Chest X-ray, AP view. Patient: 54 years old, sex M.
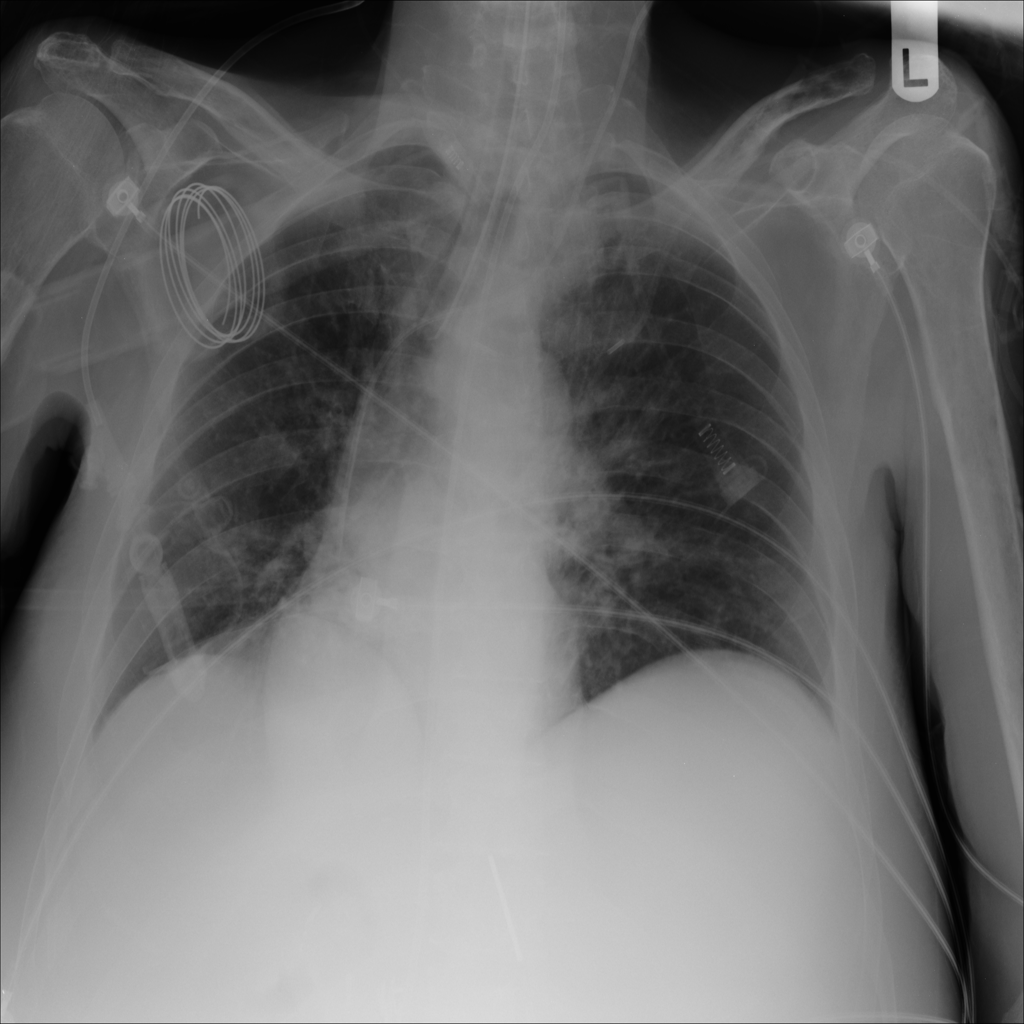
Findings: Infiltration